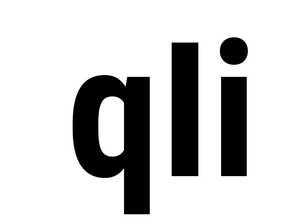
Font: Roboto_Condensed_Bold